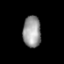
Tissue: prostate
Cell type: Epithelial cells
Senescence score: 0.1944
Nuclear area (px): 555
Mean DAPI intensity: 151.723